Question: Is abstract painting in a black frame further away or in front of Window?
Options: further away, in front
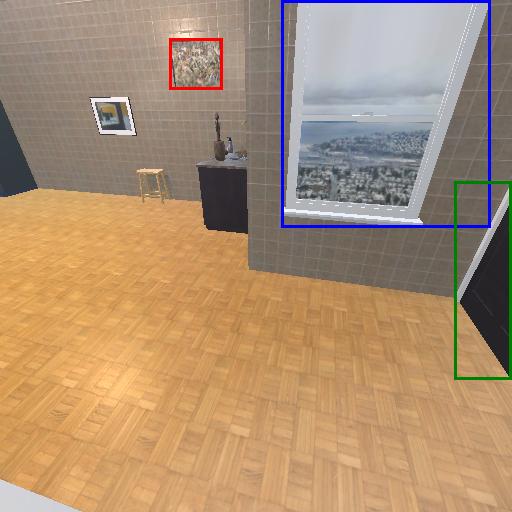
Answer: further away